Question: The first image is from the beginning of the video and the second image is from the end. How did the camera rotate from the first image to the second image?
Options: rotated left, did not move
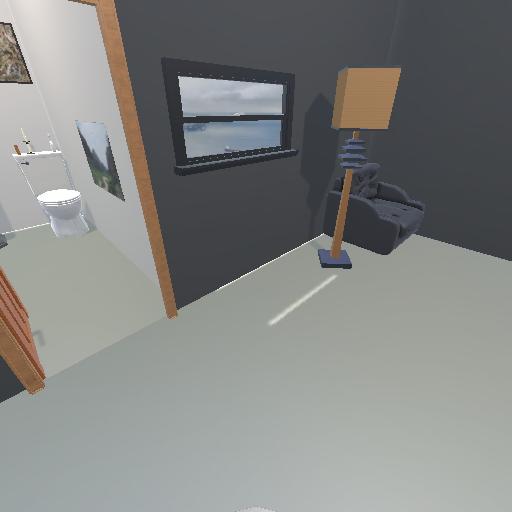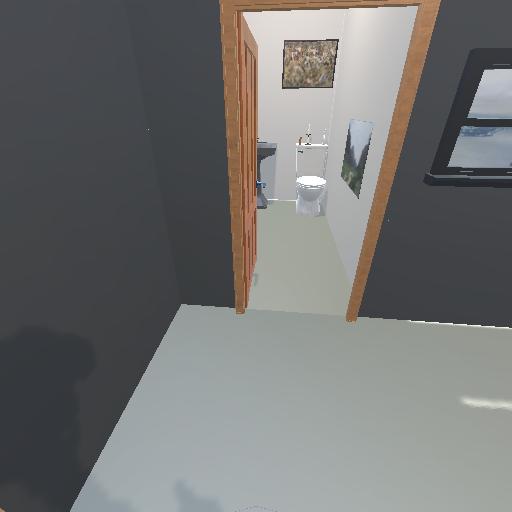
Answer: rotated left